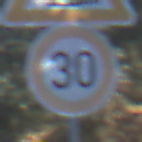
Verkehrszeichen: Geschwindigkeit30
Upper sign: Bahnuebergang
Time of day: MorningAfternoon
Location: Outdoor (Nature)
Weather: Clear
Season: NotSpecified
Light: Natural